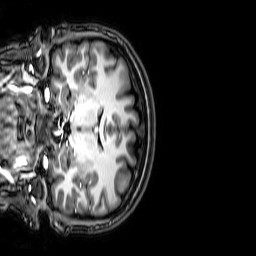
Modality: T1w
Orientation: coronal
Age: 19
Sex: female